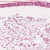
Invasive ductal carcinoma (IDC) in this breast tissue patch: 0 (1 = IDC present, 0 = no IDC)